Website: walmart
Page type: address-validator
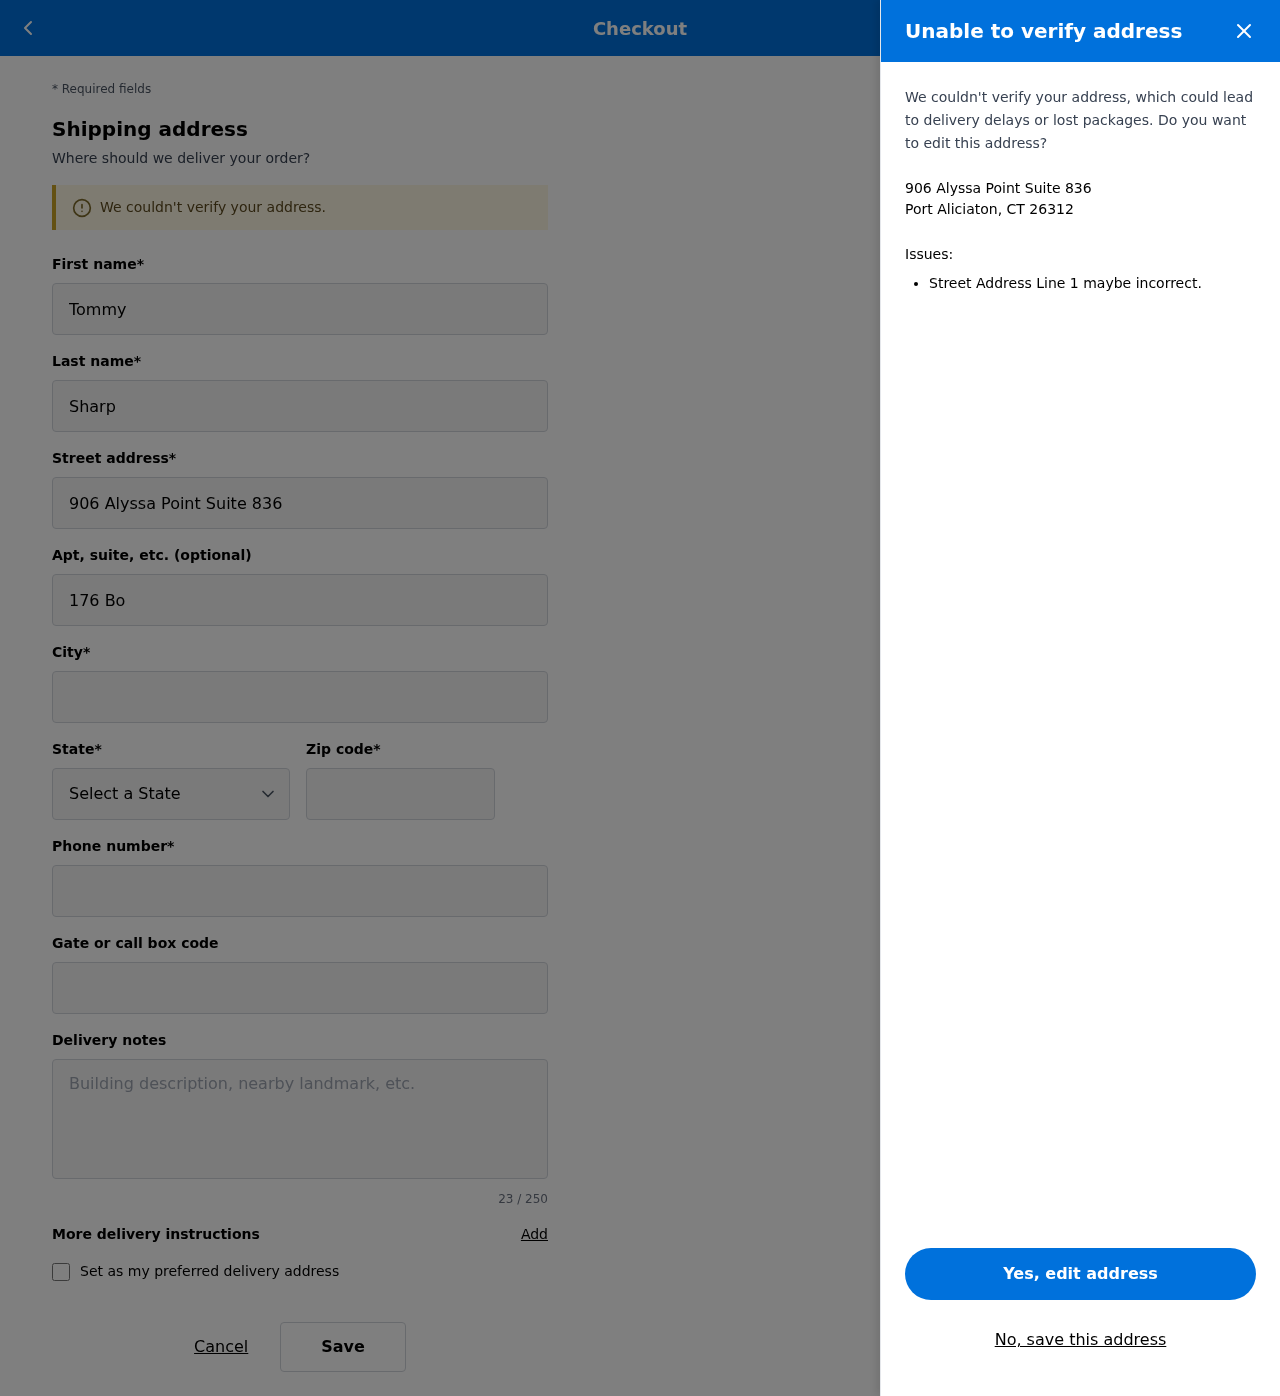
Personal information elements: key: PII_CITY_STATE_ZIP
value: Port Aliciaton, CT 26312
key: PII_DELIVERY_INSTRUCTIONS
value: Place in package locker
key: PII_STATE_ABBR
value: CT
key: PII_STREET
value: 906 Alyssa Point Suite 836
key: PII_FIRSTNAME
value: Tommy
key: PII_LASTNAME
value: Sharp
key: PII_STREET2
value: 176 Bowers Park Apt. 222
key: PII_CITY
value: Port Aliciaton
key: PII_POSTCODE
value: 26312
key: PII_PHONE
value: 7948279225
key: PII_SECURITY_CODE
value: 2474